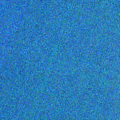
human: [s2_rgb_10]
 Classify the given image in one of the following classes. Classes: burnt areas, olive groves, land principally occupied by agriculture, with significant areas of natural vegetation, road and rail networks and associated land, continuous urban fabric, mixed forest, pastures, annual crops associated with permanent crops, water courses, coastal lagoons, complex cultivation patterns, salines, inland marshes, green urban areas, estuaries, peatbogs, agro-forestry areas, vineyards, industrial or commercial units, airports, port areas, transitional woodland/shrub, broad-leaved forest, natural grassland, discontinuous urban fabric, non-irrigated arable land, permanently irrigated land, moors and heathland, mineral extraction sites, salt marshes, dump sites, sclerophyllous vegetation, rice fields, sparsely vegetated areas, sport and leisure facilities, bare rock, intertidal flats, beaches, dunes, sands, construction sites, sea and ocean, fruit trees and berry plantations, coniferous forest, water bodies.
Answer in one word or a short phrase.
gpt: sea and ocean